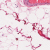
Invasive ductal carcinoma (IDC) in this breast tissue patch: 0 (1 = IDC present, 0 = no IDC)